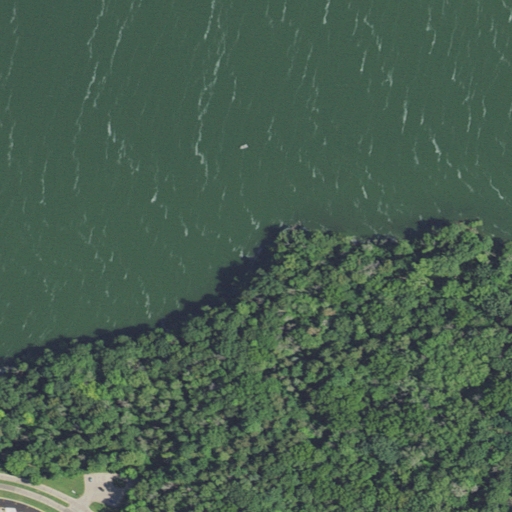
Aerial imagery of cape in Wisconsin named Second Point containing open water, mixed forest, deciduous forest, low intensity development, evergreen forest, and medium intensity development